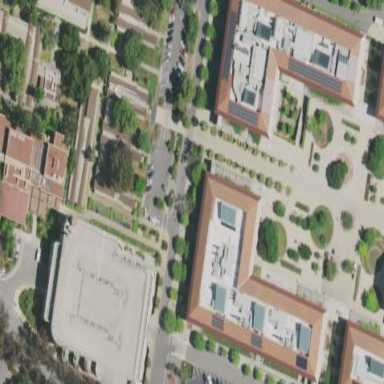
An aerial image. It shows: View of university building.